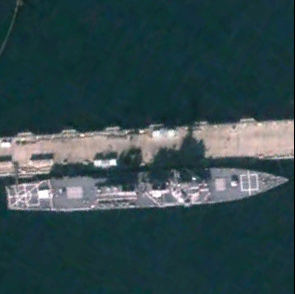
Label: destroyer